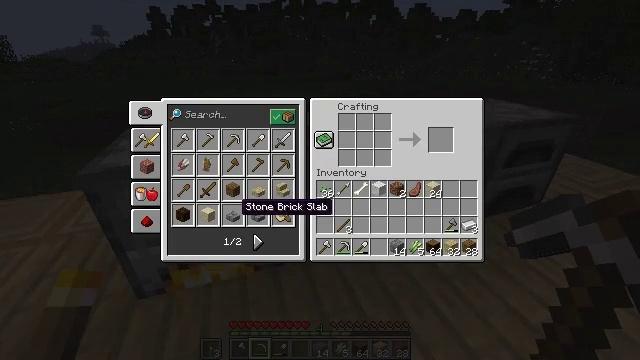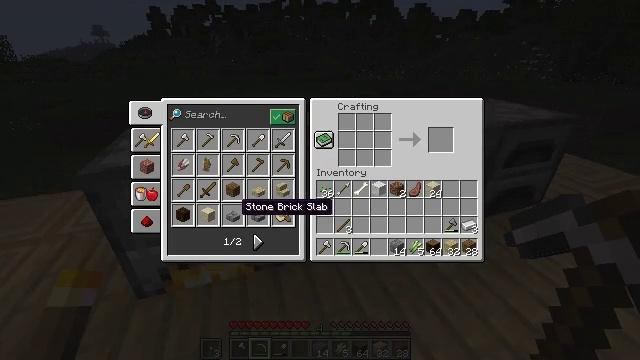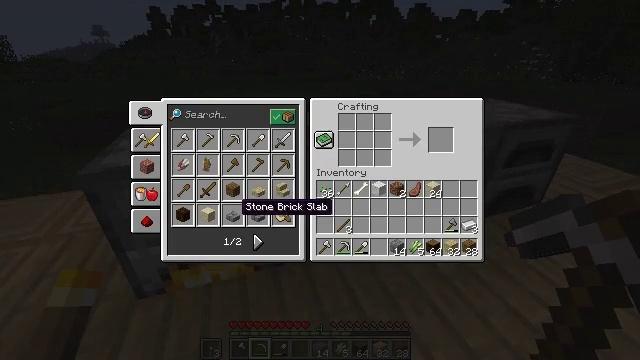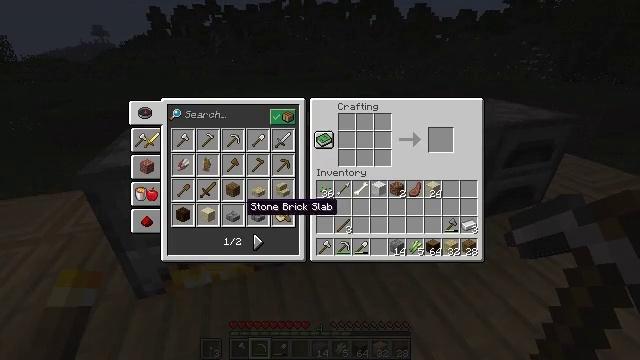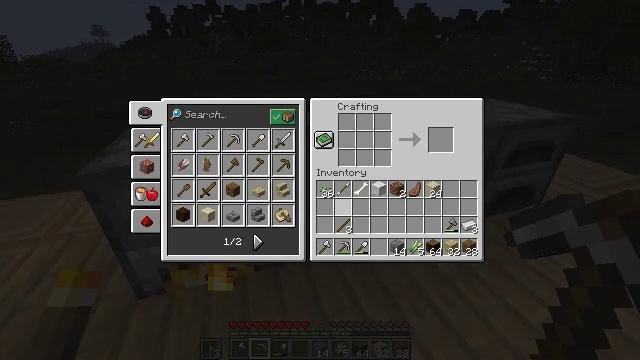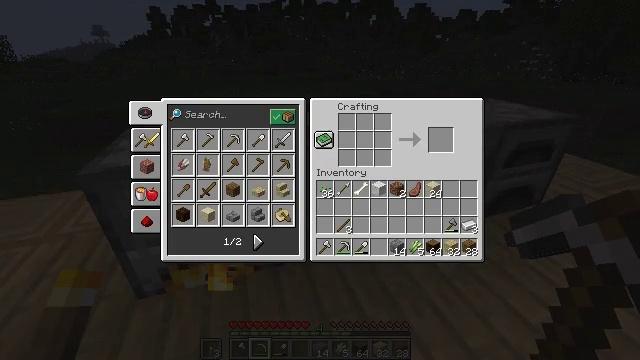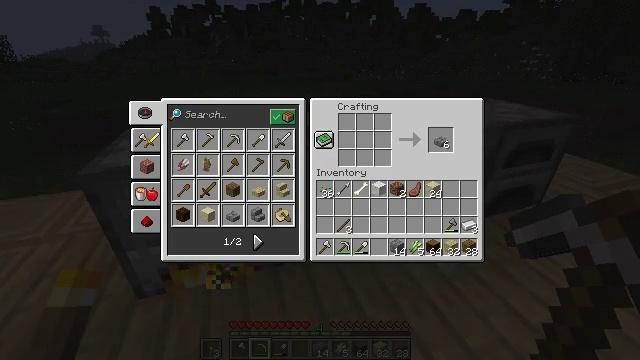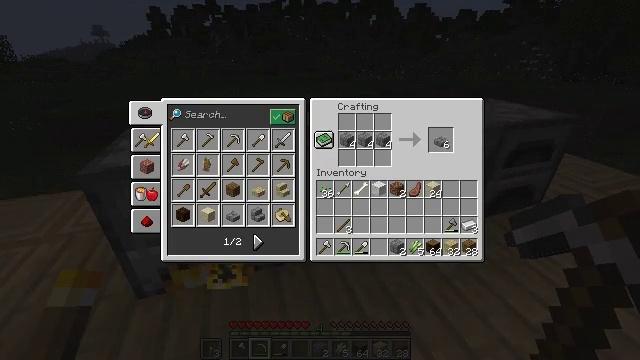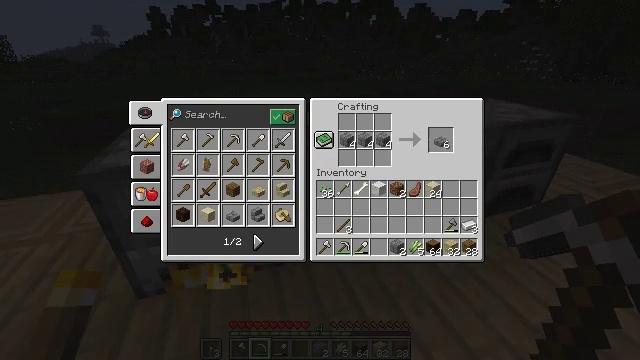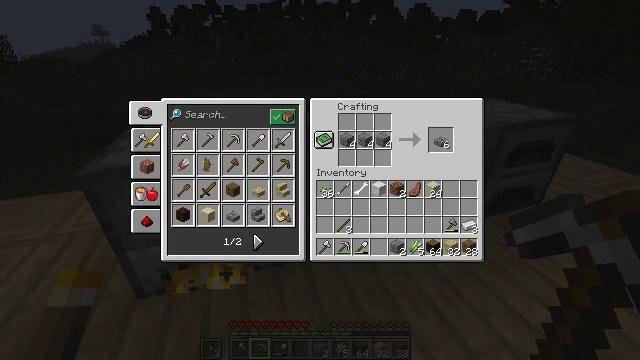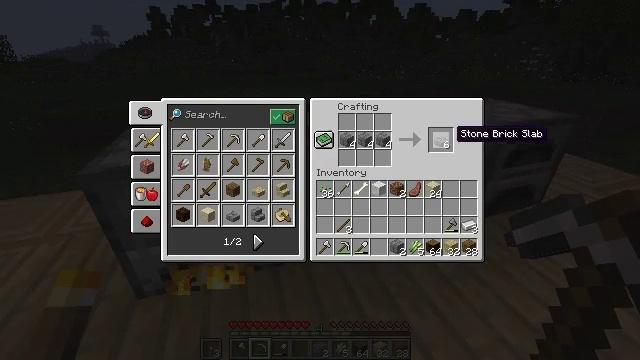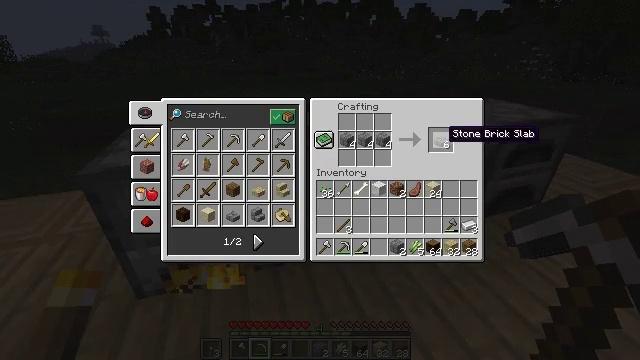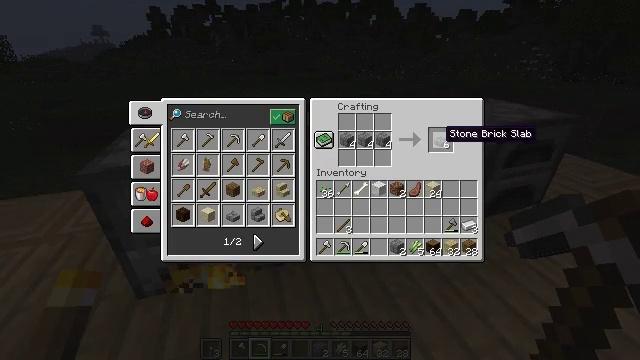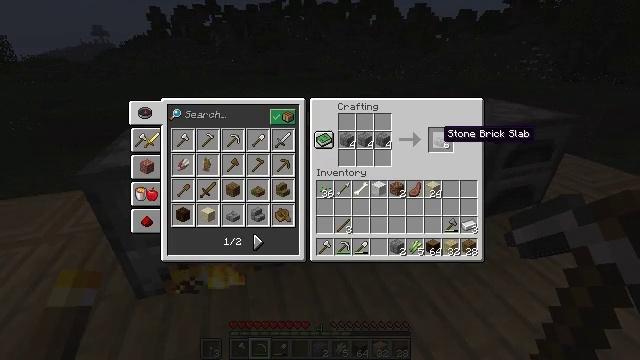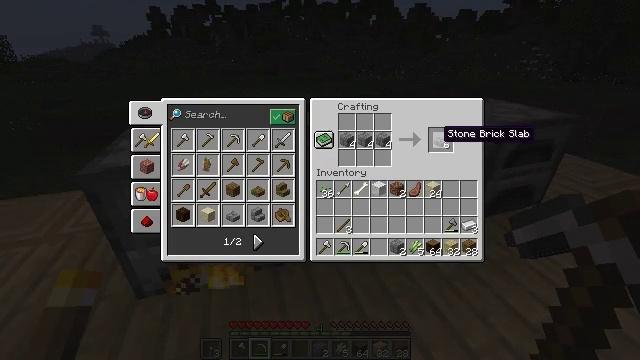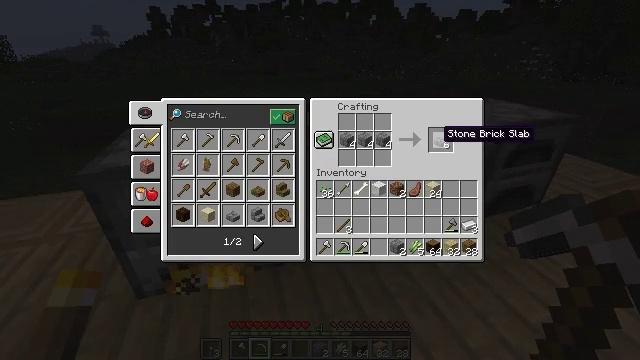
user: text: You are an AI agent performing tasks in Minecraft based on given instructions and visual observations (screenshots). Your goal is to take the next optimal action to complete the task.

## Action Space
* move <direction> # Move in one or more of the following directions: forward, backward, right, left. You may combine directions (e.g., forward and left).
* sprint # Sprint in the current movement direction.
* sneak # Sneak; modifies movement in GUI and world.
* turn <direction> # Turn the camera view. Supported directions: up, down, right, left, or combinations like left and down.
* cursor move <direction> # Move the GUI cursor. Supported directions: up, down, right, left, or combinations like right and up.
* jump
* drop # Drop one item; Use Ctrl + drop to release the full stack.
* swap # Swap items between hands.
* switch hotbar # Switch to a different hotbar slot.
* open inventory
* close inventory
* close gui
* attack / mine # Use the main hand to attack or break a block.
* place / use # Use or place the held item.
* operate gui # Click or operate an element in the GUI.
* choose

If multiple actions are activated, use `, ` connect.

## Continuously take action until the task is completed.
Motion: motion action
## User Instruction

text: Use the crafting table to make stone brick slabs.
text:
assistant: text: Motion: sneak, operate gui
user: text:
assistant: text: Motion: sneak, operate gui
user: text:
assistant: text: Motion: sneak, operate gui
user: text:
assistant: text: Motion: sneak, cursor move right and up
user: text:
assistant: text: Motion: sneak, cursor move right and up
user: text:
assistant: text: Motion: sneak, cursor move right and up
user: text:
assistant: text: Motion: sneak
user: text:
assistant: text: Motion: sneak, cursor move left
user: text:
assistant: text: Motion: sneak, cursor move left
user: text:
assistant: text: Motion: sneak, cursor move left
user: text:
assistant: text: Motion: sneak, cursor move left
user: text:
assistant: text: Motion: sneak
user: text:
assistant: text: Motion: sneak
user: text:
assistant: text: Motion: sneak
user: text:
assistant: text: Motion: sneak
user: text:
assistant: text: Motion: sneak
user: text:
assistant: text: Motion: sneak
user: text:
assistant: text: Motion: sneak
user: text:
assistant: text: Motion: sneak, operate gui
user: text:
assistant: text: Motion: sneak, operate gui
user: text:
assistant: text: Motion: sneak, operate gui
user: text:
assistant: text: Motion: sneak
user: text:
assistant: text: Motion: sneak
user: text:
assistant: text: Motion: sneak